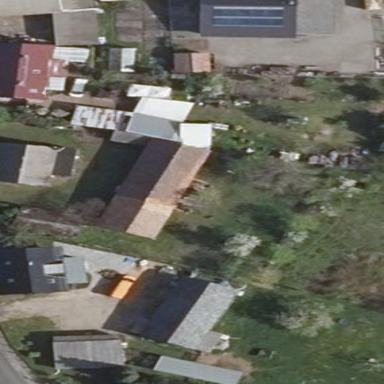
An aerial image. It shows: Flat roof building with grey roof.